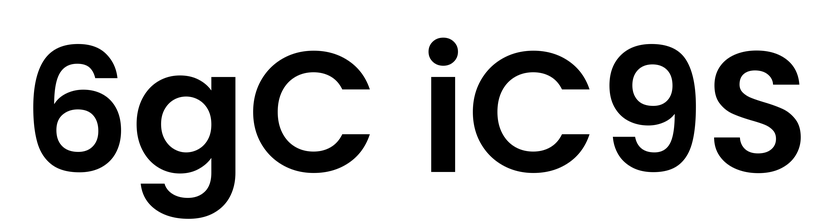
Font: Poppins-SemiBold